Interaction volume radius: 5 \u00c5
Interaction volume height: 40 \u00c5
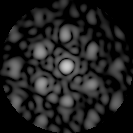
Disorder parameter: 0.552